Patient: sex M, age 65
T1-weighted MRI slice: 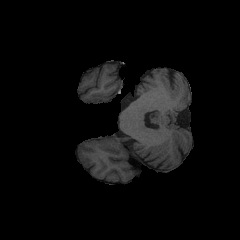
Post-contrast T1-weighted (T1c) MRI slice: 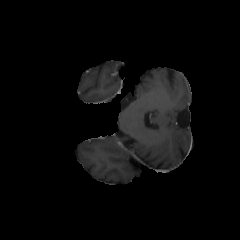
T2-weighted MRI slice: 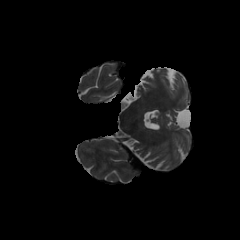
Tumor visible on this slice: no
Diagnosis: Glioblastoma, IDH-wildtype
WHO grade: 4